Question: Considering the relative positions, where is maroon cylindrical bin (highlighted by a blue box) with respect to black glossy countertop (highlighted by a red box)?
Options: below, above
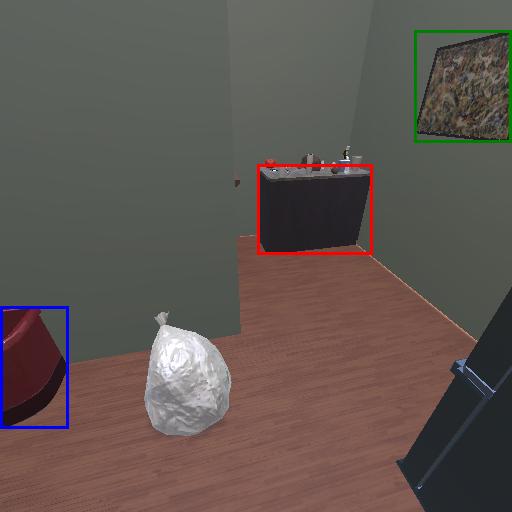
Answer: below